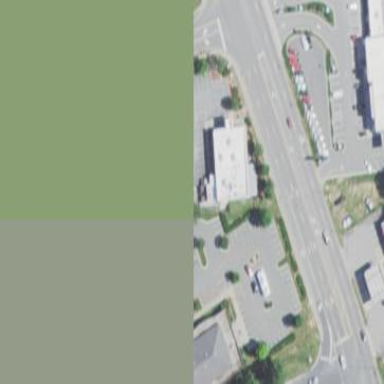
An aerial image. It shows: Retail mall.